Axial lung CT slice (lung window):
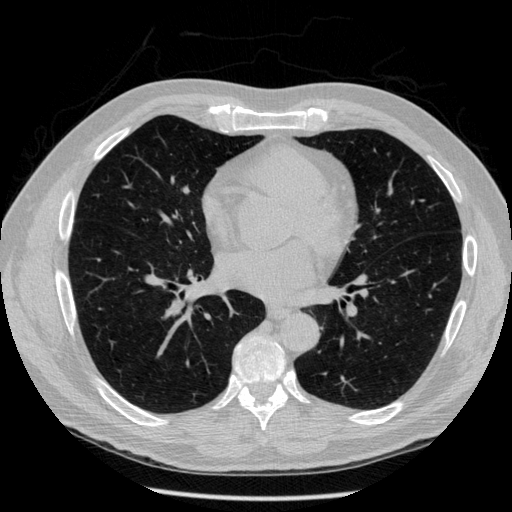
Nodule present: no